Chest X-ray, PA view. Patient: 39 years old, sex F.
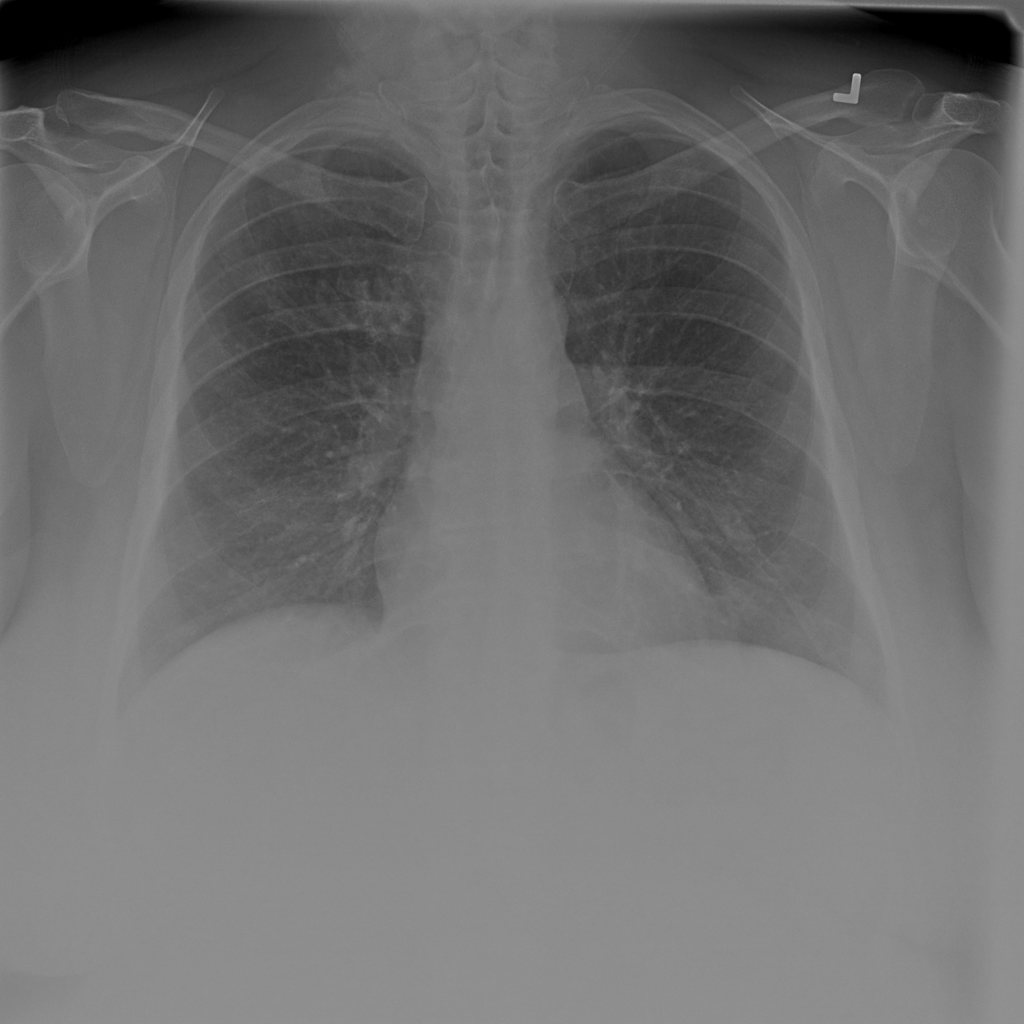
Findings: No Finding